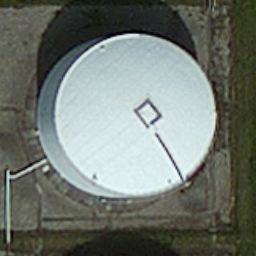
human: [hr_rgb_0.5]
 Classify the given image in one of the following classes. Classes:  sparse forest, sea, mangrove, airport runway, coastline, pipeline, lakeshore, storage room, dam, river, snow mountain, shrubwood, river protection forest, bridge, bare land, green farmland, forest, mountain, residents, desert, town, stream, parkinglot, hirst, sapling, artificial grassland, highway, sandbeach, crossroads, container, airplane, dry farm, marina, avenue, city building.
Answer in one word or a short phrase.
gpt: storage room